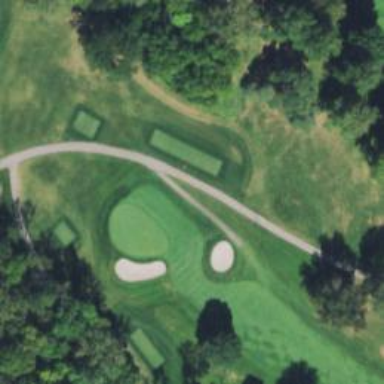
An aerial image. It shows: Path used for both walking and golf.